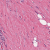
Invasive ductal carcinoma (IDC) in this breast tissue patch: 1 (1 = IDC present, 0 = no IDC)